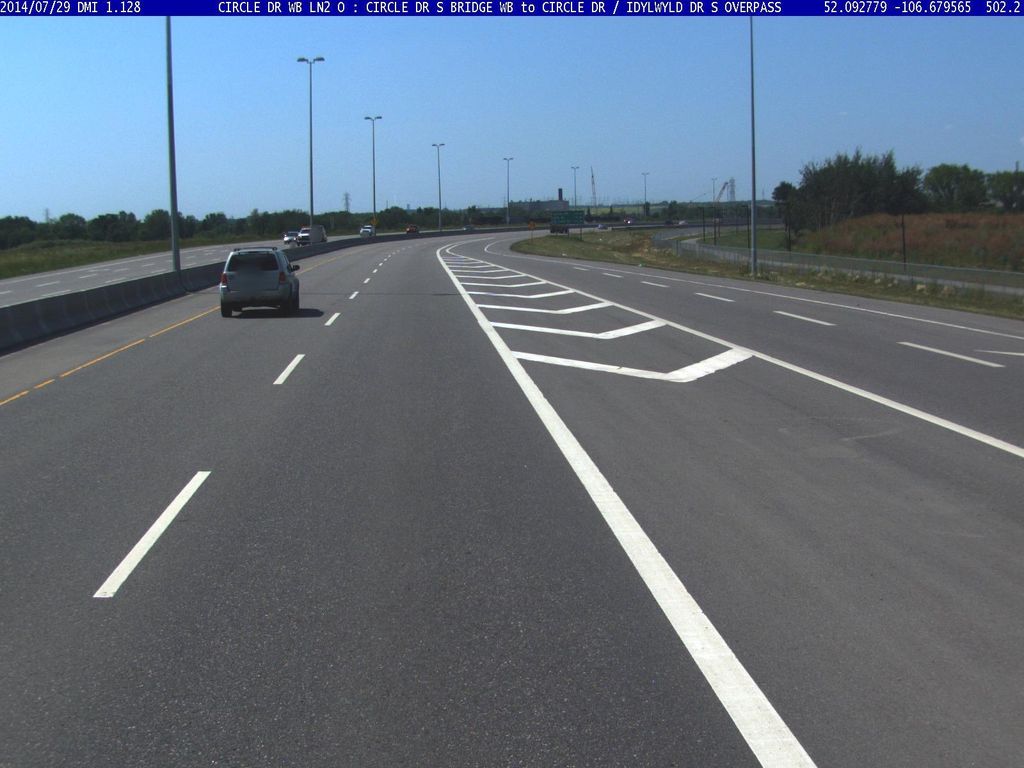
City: saskatoon